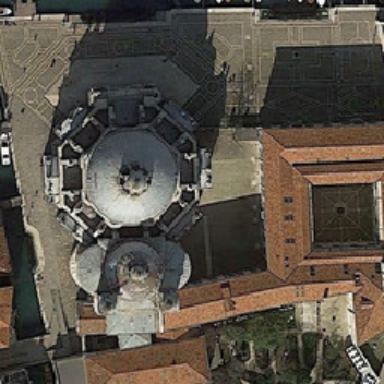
There is a river near the church .